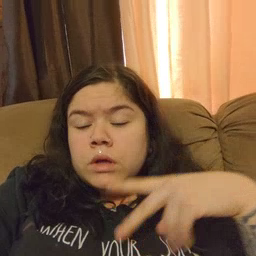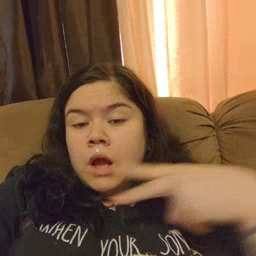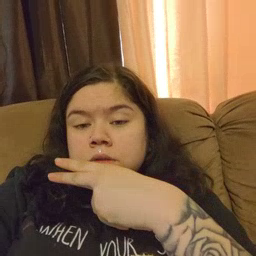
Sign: cut